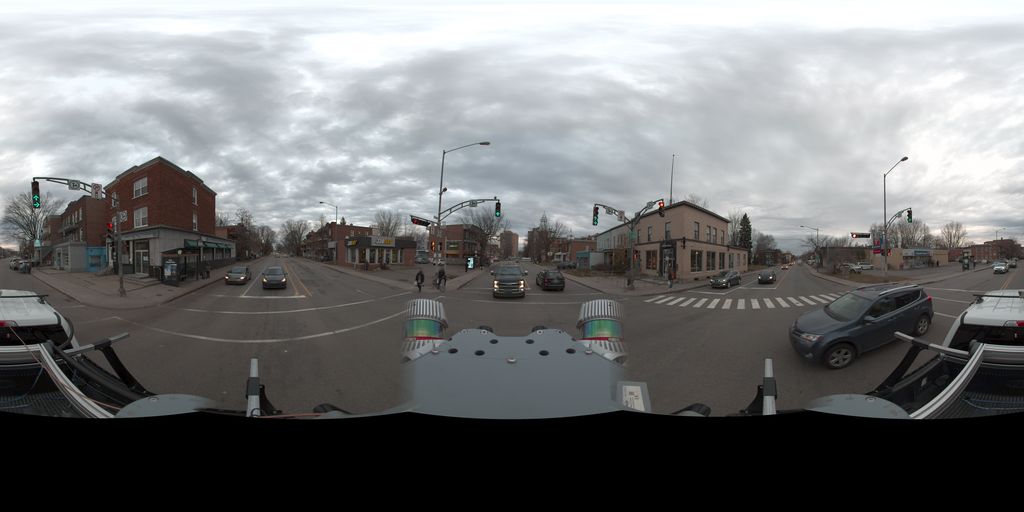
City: quebec_city